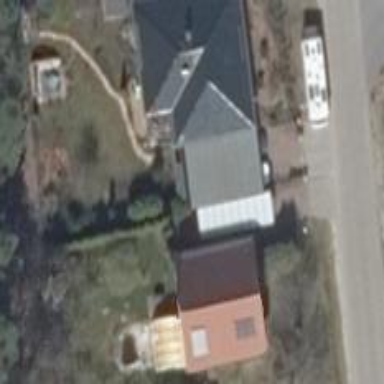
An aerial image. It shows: Detached building.